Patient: sex F, age 22
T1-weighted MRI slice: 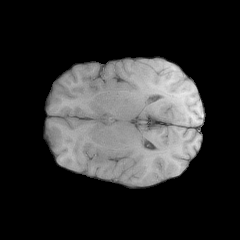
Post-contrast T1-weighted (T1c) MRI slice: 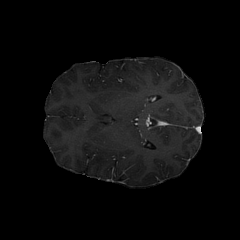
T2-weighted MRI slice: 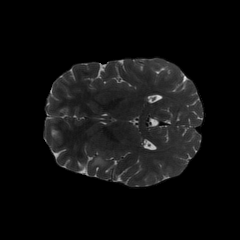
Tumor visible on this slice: yes
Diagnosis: Astrocytoma, IDH-mutant
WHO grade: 2